Question: I want to create 4 squares and in each square i want to create a small button. The square must be visible and must have a border.
I know how to create 4 buttons as a square but i don't know how to create a border around each square. But i want to to be size independent, now the buttons are very big...
my example
'''
<?xml version="1.0" encoding="utf-8"?>
<ViewFlipper xmlns:android="http://schemas.android.com/apk/res/android"
android:layout_height="fill_parent" android:layout_width="fill_parent">
<RelativeLayout android:id="@+id/magaLoginLayout"
android:layout_height="fill_parent" android:layout_width="fill_parent">
<Button android:text="@+id/Button01" android:id="@+id/Button01"
android:layout_width="160dip" android:layout_height="160dip" android:layout_marginTop="20dip"></Button>
<Button android:text="@+id/Button03" android:layout_below="@+id/Button01" android:id="@+id/Button03"
android:layout_alignLeft="@+id/Button01" android:layout_height="160dip" android:layout_width="160dip"></Button>
<Button android:text="@+id/Button04" android:layout_below="@+id/Button01" android:id="@+id/Button04"
android:layout_toRightOf="@+id/Button03" android:layout_height="160dip" android:layout_width="160dip"></Button>
<Button android:text="@+id/Button02" android:id="@+id/Button02" android:layout_width="wrap_content"
android:layout_toRightOf="@+id/Button01" android:layout_alignTop="@+id/Button01" android:layout_alignParentRight="true" android:layout_height="160dip"></Button>
</RelativeLayout>
'''

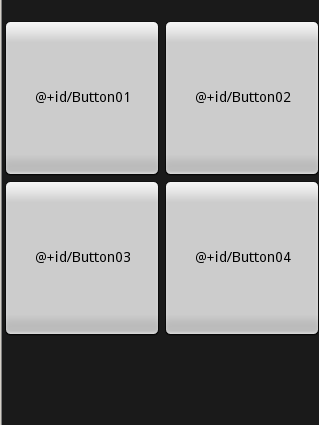
Answer: Do you want to create layout look like this screenshot ?

Code for this layout :
1. main_screen.xml <?xml version="1.0" encoding="utf-8"?>
<RelativeLayout xmlns:android="http://schemas.android.com/apk/res/android"
android:layout_width="match_parent"
android:layout_height="match_parent"
android:background="@drawable/bgimage2" >
<TextView
android:id="@+id/textView1"
android:layout_width="wrap_content"
android:layout_height="wrap_content"
android:layout_alignParentTop="true"
android:layout_centerHorizontal="true"
android:layout_marginTop="29dp"
android:text="Call & SMS Blocker"
android:textAppearance="?android:attr/textAppearanceLarge"
android:textSize="40dp"
android:textStyle="bold" />
<Button
android:id="@+id/blocked_sms"
android:layout_width="162dp"
android:layout_height="162dp"
android:layout_marginLeft="50dp"
android:layout_marginTop="120dp"
android:background="@drawable/buttoneffects"
android:focusable="true"
android:textColor="#000000"
android:textStyle="bold" />
<ImageButton
android:id="@+id/imagebutton1"
style="?android:attr/buttonStyleSmall"
android:layout_width="50dp"
android:layout_height="50dp"
android:layout_alignTop="@+id/blocked_sms"
android:layout_centerHorizontal="true"
android:layout_marginTop="136dp"
android:background="@drawable/buttoneffectpower" />
<Button
android:id="@+id/blocked_calls"
android:layout_width="162dp"
android:layout_height="162dp"
android:layout_alignBaseline="@+id/blocked_sms"
android:layout_alignBottom="@+id/blocked_sms"
android:layout_alignParentRight="true"
android:layout_marginRight="50dp"
android:background="@drawable/buttoneffectssecond"
android:focusable="true" android:text="Blocked Calls"
android:textColor="#000000"
android:textStyle="bold" />
<Button
android:id="@+id/settings"
android:layout_width="162dp"
android:layout_height="162dp"
android:layout_alignLeft="@+id/blocked_calls"
android:layout_below="@+id/imagebutton1"
android:layout_marginRight="50dp"
android:background="@drawable/buttoneffectfourth"
android:focusable="true" android:text="Settings"
android:textColor="#000000" android:textStyle="bold" />
<Button
android:id="@+id/blacklist"
android:layout_width="162dp"
android:layout_height="162dp"
android:layout_alignBaseline="@+id/settings"
android:layout_alignBottom="@+id/settings"
android:layout_marginLeft="50dp"
android:layout_toLeftOf="@+id/imagebutton1"
android:background="@drawable/buttoneffectthird"
android:focusable="true"
android:text="Blacklist"
android:textColor="#000000"
android:textStyle="bold" />
<Button
android:id="@+id/help"
android:layout_width="150dp"
android:layout_height="70dp"
android:layout_alignLeft="@+id/blocked_sms"
android:layout_alignParentBottom="true"
android:layout_marginBottom="69dp"
android:background="@drawable/buttoneffectsimple"
android:focusable="true"
android:text="Help"
android:textColor="#000000"
android:textStyle="bold" />
<Button
android:id="@+id/block_last_number"
android:layout_width="330dp"
android:layout_height="70dp"
android:layout_above="@+id/help"
android:layout_alignLeft="@+id/help"
android:layout_alignRight="@+id/settings"
android:layout_marginBottom="27dp"
android:background="@drawable/buttoneffectsimple"
android:focusable="true"
android:text="Block Last Number"
android:textColor="#000000"
android:textStyle="bold" />
<Button
android:id="@+id/aboutus"
android:layout_width="150dp"
android:layout_height="70dp"
android:layout_alignBaseline="@+id/help"
android:layout_alignBottom="@+id/help"
android:layout_alignRight="@+id/block_last_number"
android:background="@drawable/buttoneffectsimple"
android:focusable="true"
android:text="About Us"
android:textColor="#000000"
android:textStyle="bold" />
</RelativeLayout>
Code for button effects (xml files layout):
'''
<Selector>
<item android:drawable="@drawable/blockedsms"><shape>
<solid android:color="#fff" />
<stroke android:width="1px" android:color="#444" />
<corners android:radius="6dp" />
<gradient android:angle="270" android:endColor="#<PHONE>"
android:startColor="#10FFFFFF" />
<corners android:bottomRightRadius="50dp" />
</shape></item>
</selector>
'''
Now in other xml button effects layout, you have to change
'''
<corners android:bottomLeftRadius
<corners android:topRightRadius
<corners android:topLeftRadius
and so on......
'''
Hope! This will help.
Cheers !!!